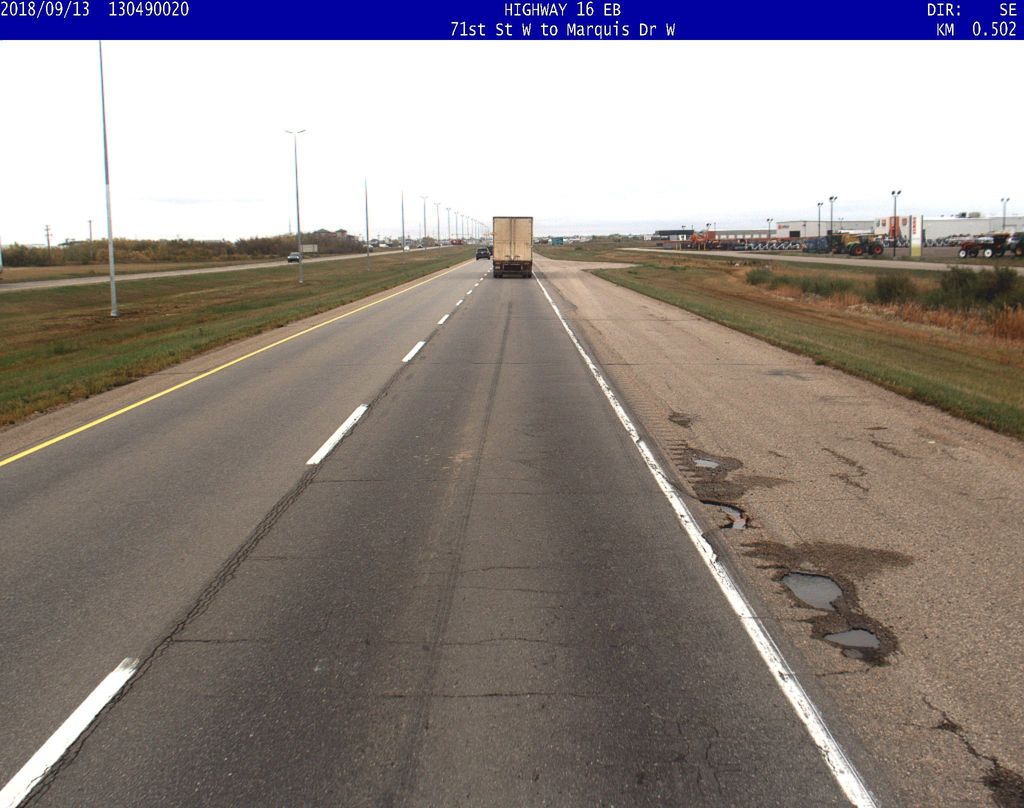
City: saskatoon